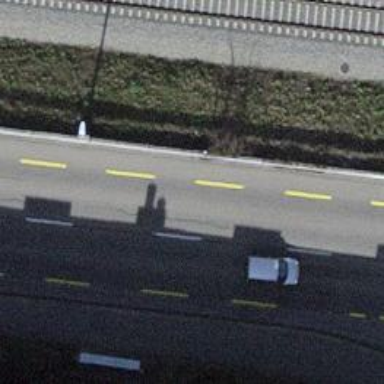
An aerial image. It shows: Primary highway with dedicated lane for cyclists.